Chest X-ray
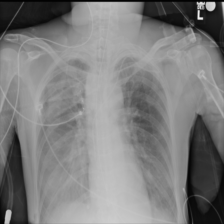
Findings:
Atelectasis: negative
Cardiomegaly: negative
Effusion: negative
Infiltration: negative
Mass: negative
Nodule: negative
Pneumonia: negative
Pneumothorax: negative
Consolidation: negative
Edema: negative
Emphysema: negative
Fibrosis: negative
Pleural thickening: negative
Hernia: negative